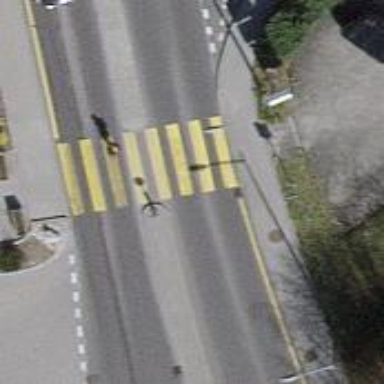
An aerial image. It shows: Marked zebra crossing on the road.